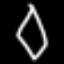
Label: diamond